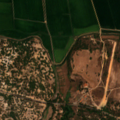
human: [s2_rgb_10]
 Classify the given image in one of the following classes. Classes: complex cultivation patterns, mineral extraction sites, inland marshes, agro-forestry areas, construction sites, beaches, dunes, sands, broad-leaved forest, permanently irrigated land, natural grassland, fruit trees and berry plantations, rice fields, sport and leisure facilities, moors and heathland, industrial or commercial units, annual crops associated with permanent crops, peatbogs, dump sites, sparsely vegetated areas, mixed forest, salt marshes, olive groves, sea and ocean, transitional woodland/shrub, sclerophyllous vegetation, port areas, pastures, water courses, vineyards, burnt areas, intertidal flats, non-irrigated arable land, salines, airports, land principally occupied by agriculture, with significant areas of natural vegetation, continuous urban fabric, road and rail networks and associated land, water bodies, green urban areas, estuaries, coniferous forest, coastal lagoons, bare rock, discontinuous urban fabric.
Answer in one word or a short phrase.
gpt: rice fields, complex cultivation patterns, coniferous forest, mixed forest